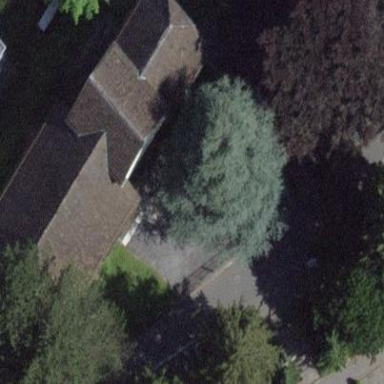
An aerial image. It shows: School building.